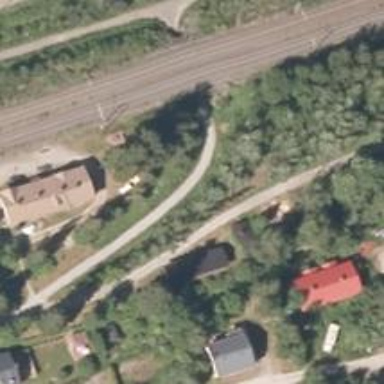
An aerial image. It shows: Cycleway.